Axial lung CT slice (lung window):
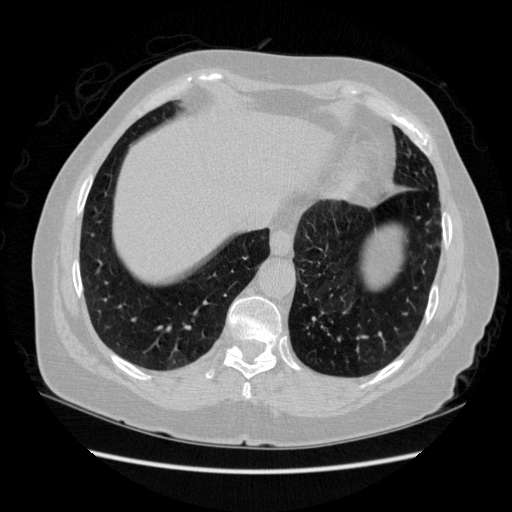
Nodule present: no